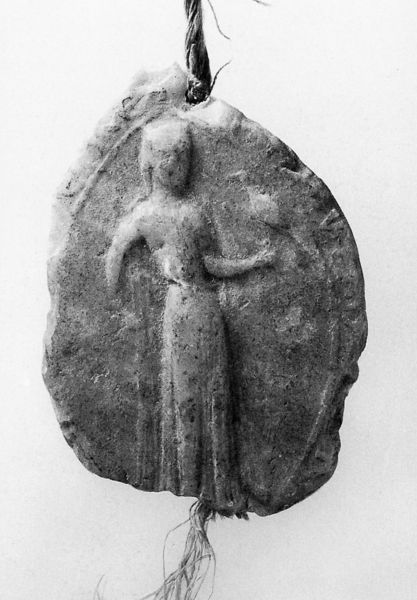
Titel: Siegel der Mechthild von Sayn
Schlagwörter: hand, vogel, weiß, mädchen, frau, grau, kleid, schwarz, dame, schleier, muster, arm, arme, band, halten, rahmen, stein, portrait, fransen, haare, schnur, strick, oval, relief, schrift, schnabel, kette, faden, kordel, besen, foto, medaillon, seil, schwarzweiß, reiher, wachs, anhänger, brief, schnurr, siegel, gips, sigel, gebrochen, storch, reier, abgebrochen, knete, fadn